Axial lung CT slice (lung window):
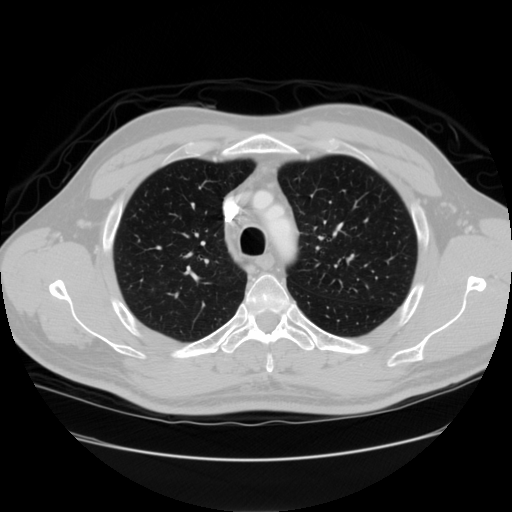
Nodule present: no